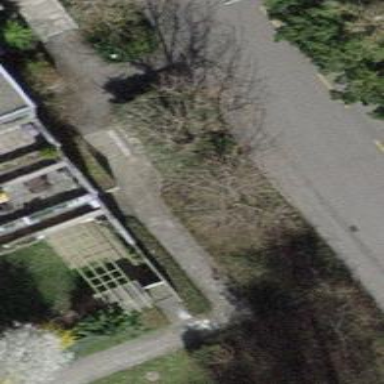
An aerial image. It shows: Road with steps.